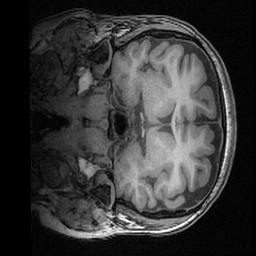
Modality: T1w
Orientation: coronal
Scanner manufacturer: ge
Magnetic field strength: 3 T
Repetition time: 0.008572 s
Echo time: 0.003384 s